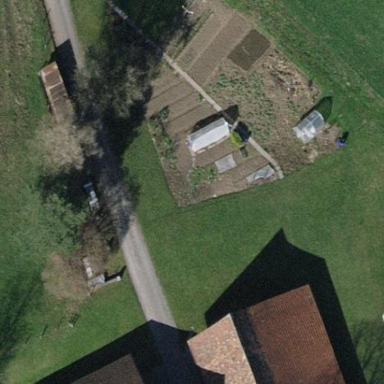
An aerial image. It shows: Allotments area.